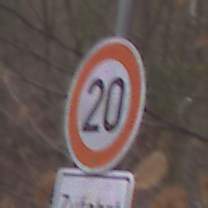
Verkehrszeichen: Geschwindigkeit20
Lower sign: HinweiseAufGefahrenDurchVerbaleAngabe11
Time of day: Midday
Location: Outdoor (Nature)
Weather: Overcast
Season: Autumn
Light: Natural